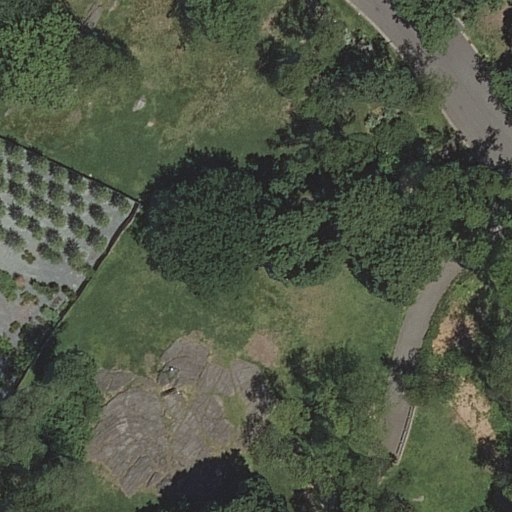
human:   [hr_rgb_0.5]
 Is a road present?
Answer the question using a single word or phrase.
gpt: yes

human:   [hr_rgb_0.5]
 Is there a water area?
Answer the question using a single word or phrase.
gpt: no

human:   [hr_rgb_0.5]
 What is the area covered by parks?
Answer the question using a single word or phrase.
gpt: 10633m2

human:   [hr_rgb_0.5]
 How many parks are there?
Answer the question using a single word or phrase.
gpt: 1

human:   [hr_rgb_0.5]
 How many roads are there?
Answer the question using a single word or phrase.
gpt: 5

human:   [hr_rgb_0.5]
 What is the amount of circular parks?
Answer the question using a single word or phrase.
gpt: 0

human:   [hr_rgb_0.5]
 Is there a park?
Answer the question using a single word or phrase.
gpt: yes

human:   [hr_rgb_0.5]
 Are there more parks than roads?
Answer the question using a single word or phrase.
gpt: no

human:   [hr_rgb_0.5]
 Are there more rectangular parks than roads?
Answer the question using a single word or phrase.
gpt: no

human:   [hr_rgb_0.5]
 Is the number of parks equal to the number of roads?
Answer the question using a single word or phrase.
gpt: no

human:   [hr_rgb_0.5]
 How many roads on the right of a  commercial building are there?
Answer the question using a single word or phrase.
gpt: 0

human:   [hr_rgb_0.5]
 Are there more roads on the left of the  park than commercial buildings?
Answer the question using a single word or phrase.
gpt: no

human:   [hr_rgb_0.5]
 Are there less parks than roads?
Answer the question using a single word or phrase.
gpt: yes

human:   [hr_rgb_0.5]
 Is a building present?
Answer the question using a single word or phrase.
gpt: no

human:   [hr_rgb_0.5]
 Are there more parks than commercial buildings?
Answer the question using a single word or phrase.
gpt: yes

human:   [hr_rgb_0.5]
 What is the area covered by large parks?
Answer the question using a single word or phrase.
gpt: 10633m2

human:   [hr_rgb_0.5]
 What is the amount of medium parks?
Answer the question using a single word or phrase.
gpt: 0

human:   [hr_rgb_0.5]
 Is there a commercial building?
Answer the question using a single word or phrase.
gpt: no

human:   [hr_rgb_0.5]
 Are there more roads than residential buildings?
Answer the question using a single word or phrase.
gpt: yes

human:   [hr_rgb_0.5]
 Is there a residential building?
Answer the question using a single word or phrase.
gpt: no

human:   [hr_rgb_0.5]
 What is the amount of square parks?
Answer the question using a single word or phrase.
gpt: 0

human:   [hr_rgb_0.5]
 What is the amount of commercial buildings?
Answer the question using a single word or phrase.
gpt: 0

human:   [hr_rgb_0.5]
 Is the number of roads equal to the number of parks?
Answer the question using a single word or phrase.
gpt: no

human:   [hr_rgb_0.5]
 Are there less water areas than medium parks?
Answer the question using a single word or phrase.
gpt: no

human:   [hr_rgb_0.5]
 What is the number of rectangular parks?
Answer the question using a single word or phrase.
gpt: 1

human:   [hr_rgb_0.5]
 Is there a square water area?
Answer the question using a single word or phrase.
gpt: no

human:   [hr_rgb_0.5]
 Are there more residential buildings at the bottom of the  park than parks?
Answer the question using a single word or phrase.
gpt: no

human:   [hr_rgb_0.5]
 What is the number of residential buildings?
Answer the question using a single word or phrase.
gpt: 0

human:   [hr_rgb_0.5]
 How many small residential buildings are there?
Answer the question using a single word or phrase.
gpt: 0

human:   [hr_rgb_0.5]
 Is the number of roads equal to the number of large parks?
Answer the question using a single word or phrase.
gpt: no

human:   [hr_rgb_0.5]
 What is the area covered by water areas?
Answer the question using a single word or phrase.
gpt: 0m2

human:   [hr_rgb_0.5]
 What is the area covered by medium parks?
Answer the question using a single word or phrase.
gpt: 0m2

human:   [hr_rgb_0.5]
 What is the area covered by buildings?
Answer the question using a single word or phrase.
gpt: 0m2

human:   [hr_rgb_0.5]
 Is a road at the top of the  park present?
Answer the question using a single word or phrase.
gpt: no

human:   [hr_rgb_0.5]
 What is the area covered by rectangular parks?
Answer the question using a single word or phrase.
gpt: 10633m2

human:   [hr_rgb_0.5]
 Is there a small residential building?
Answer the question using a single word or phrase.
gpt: no

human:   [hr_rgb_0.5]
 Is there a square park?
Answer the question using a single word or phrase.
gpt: no

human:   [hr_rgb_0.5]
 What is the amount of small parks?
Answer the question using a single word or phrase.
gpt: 0

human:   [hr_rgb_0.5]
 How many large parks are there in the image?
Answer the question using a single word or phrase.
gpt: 1

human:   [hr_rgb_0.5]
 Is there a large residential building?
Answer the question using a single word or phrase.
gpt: no

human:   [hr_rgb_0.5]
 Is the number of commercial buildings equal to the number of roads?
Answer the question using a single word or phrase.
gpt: no

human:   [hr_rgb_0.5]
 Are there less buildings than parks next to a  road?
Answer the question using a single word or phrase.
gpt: yes

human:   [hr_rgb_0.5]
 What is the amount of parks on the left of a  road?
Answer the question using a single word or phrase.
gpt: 1

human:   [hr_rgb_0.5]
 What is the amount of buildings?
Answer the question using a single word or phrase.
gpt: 0

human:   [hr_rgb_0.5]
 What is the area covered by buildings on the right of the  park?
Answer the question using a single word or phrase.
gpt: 0m2

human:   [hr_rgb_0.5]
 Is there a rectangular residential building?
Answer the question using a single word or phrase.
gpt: no

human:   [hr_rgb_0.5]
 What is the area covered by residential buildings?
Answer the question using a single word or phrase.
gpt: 0m2

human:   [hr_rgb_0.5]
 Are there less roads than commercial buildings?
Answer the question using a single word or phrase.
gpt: no

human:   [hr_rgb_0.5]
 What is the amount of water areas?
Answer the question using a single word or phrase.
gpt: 0

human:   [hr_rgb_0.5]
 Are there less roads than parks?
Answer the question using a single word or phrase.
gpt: no

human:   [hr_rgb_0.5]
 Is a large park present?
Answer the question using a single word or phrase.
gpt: yes

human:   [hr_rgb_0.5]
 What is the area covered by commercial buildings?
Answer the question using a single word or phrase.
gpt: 0m2

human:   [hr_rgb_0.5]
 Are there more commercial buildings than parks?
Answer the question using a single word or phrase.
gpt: no

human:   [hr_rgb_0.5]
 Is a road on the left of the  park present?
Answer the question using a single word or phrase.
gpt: no

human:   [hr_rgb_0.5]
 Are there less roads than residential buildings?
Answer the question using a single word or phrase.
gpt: no

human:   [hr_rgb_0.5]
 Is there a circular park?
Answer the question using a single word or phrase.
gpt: no

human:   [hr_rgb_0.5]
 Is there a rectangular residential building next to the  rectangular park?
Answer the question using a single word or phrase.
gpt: no

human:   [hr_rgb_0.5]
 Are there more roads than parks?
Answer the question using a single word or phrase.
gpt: yes

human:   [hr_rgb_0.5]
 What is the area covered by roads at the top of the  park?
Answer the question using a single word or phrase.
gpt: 0m2

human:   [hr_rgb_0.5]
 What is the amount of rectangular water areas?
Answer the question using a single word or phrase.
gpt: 0

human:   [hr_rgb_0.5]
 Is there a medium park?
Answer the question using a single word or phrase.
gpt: no

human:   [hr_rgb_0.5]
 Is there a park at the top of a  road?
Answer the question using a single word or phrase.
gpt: yes

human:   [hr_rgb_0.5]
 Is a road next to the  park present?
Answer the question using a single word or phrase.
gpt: yes

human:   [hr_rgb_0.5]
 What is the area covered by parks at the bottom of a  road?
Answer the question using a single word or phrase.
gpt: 0m2